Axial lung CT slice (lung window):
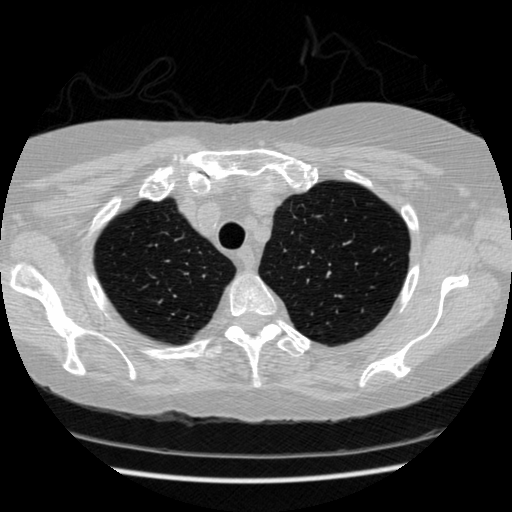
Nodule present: no